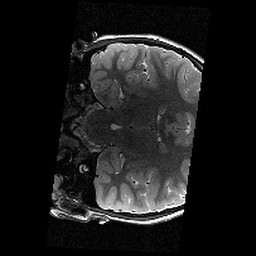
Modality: T2w
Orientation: coronal
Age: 10
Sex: male
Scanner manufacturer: siemens
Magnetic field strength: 3 T
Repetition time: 9.23 s
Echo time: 0.067 s